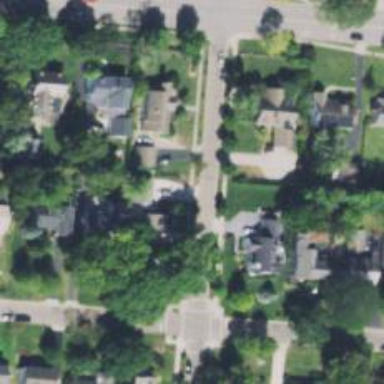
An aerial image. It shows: Residential driveway.